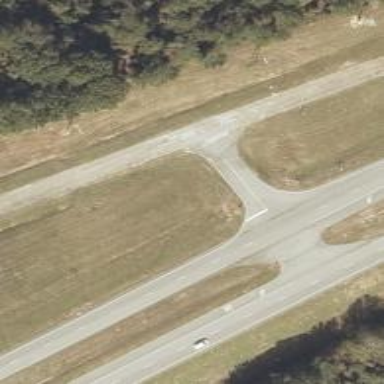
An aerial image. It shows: Trunk expressway with asphalt surface. It is dual carriageway.